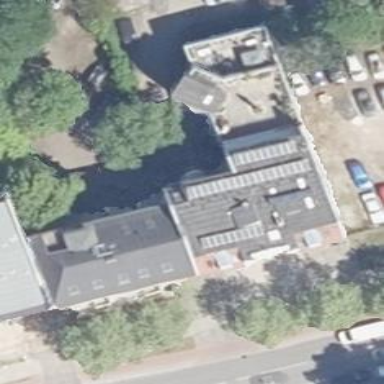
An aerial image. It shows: Pharmacy.